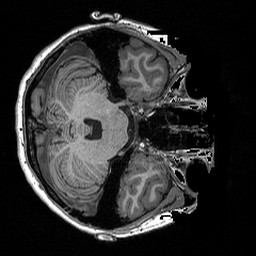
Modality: T1w
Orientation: axial
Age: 24
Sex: female
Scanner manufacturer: siemens
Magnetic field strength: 3 T
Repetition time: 2.3 s
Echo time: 0.00298 s